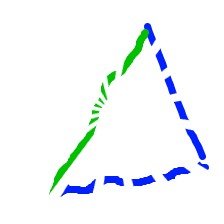
Shape: triangle